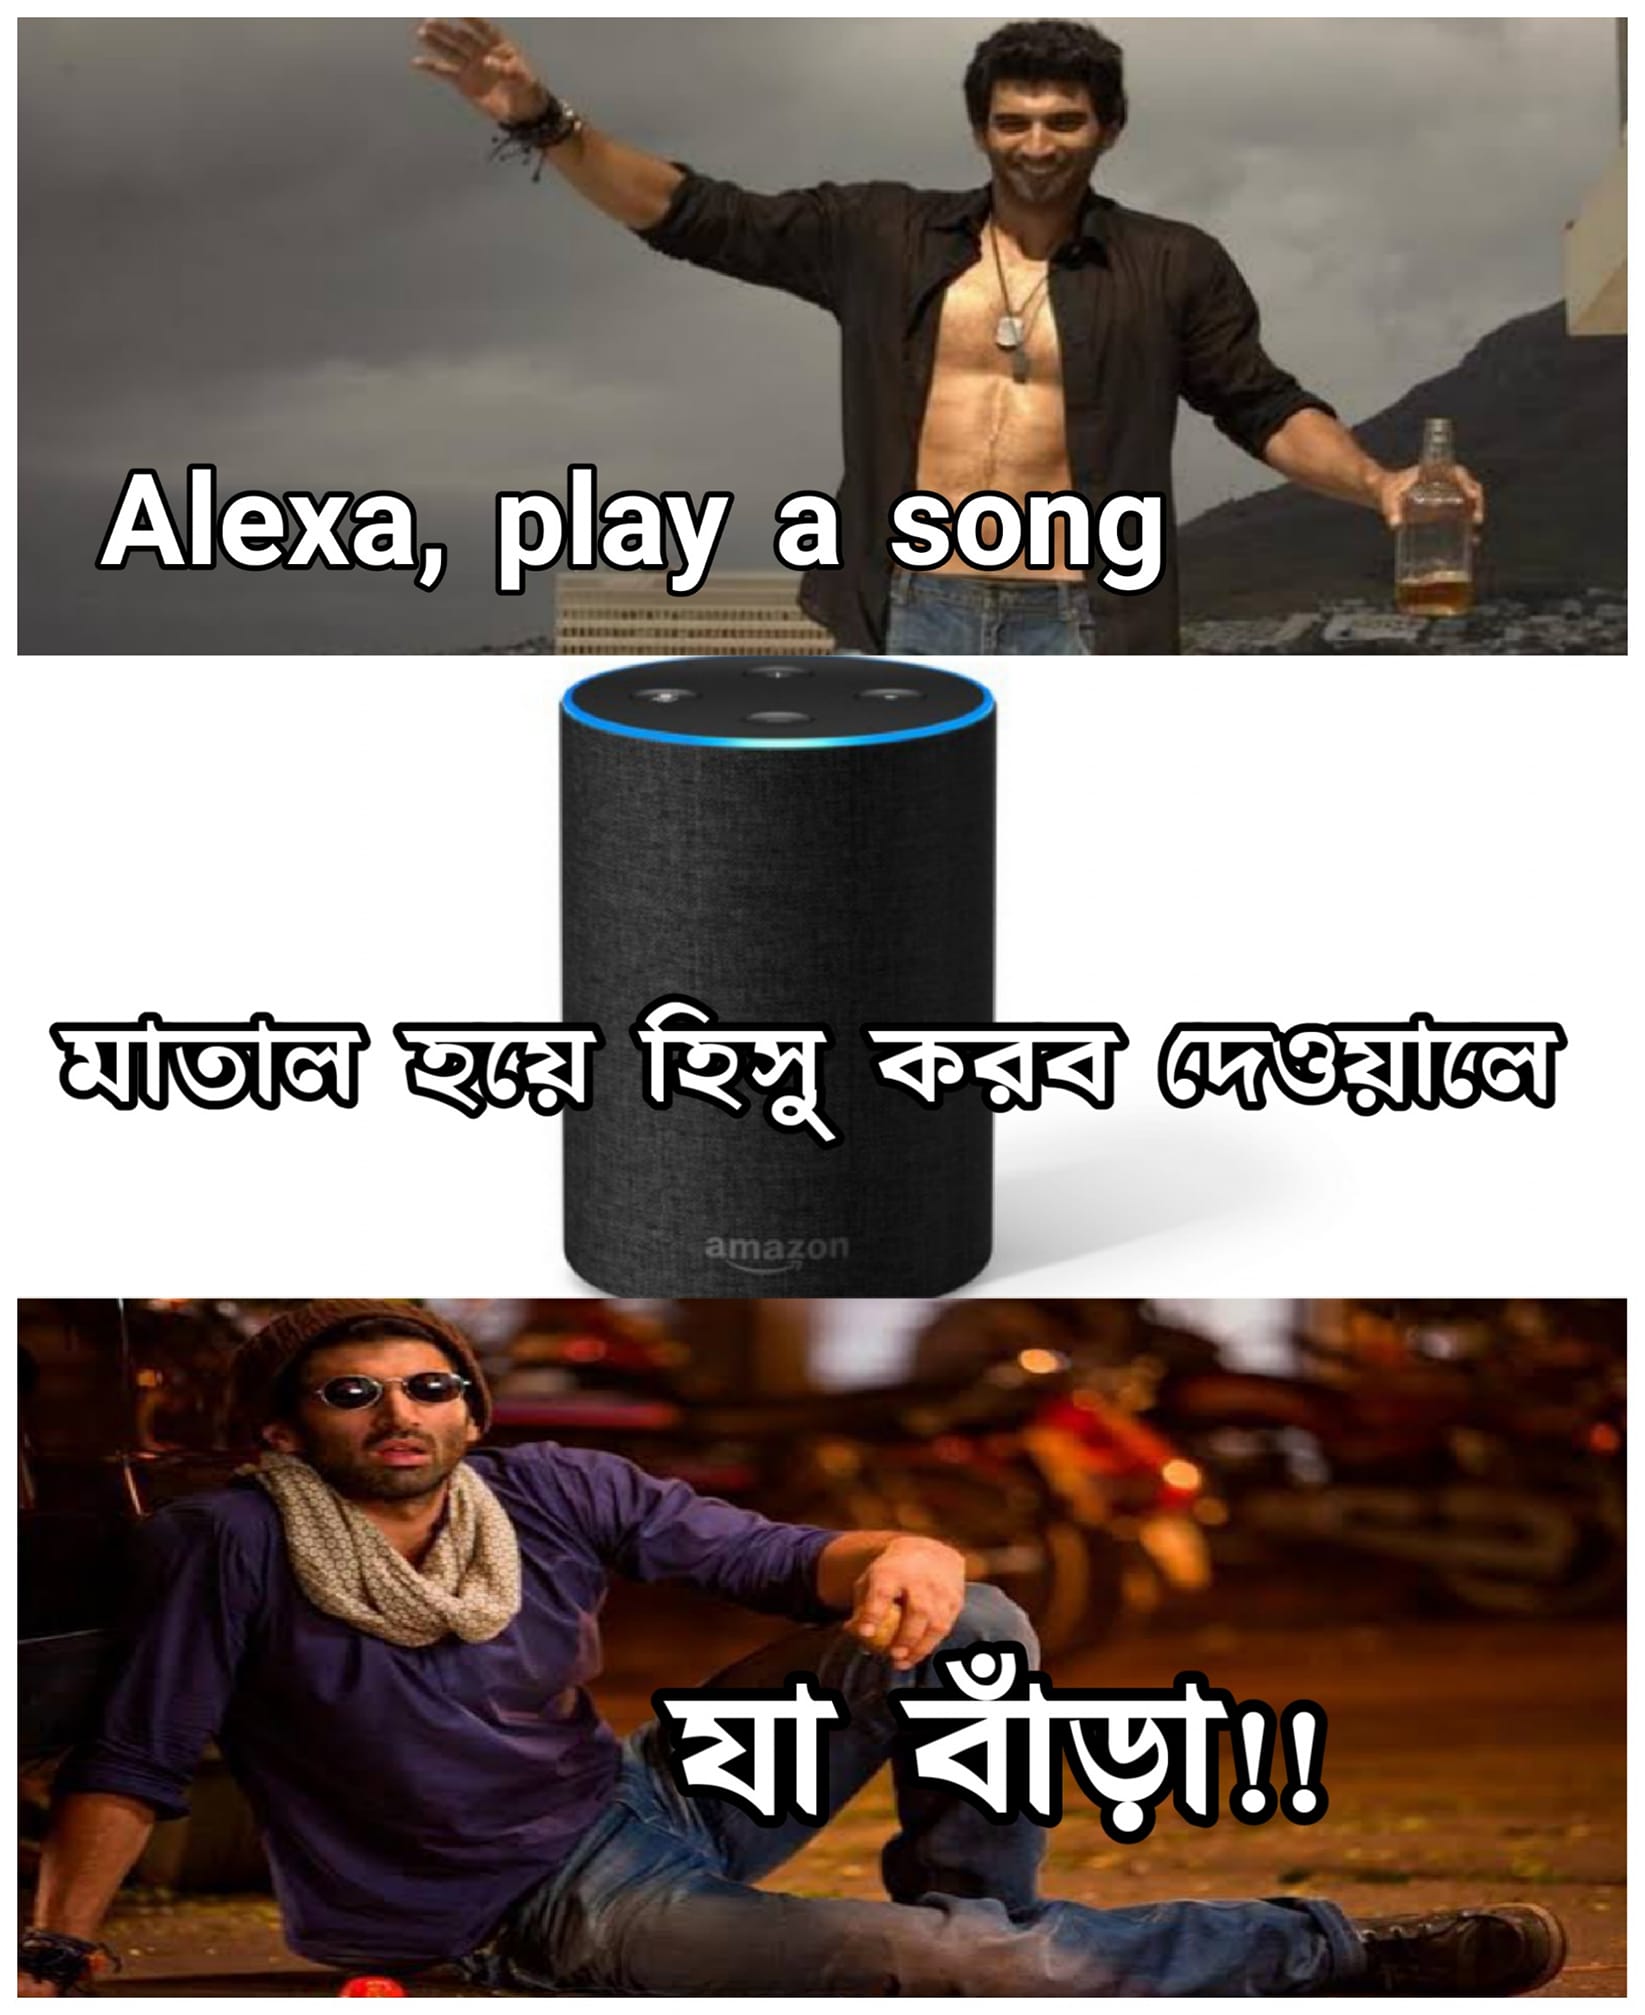
Caption: Alexa, play a song  মাতাল হয়ে হিসু করব দেওয়ালে    যা বাঁড়া !!
Label: non-hate